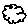
Label: cloud